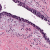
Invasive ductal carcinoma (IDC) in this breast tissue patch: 0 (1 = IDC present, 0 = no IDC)